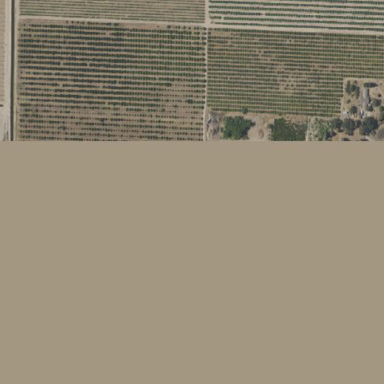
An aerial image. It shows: Vineyard.